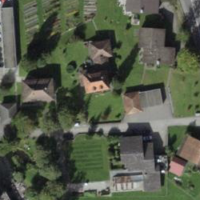
EUNIS habitat code: 55
Species observed at this site:
Prunella vulgaris